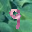
Label: 9